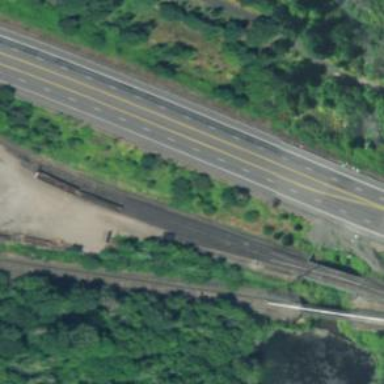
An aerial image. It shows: Railway siding with rails.